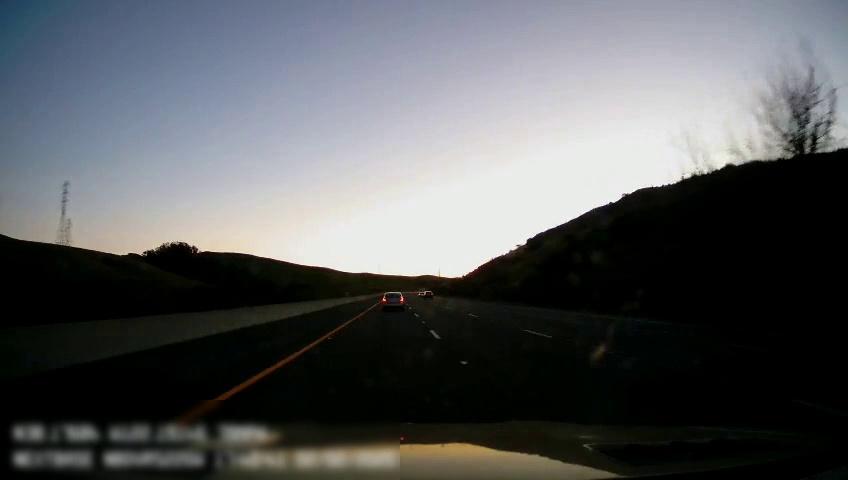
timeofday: Day
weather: Sunny
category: Drivable Space
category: Vehicles | Car
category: Vehicles | SUV
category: Lanes | Alternate Lane
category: Lanes | Current Lane
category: Lanes | Current Lane
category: Lanes | Alternate Lane
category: Lanes | Alternate Lane